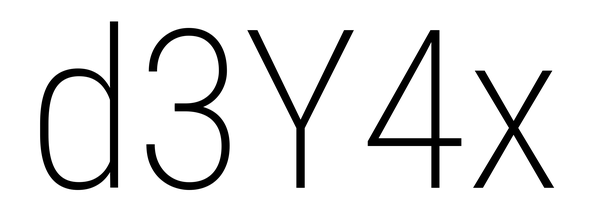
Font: Roboto_Condensed_ExtraLight